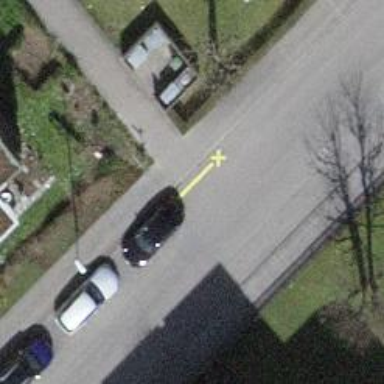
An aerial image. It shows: Kerb barrier.